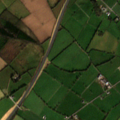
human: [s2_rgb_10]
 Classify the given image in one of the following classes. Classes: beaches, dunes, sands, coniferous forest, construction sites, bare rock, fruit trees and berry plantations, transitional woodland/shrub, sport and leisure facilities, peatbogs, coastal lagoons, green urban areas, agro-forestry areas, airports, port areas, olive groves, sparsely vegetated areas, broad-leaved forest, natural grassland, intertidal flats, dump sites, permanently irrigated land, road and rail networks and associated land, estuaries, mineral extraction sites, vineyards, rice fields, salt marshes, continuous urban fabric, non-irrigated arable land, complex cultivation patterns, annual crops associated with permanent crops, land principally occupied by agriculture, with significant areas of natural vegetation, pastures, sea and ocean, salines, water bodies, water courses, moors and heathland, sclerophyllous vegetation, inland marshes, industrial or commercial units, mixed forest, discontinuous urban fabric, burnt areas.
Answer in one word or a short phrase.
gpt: non-irrigated arable land, pastures